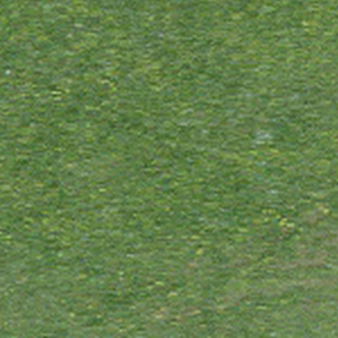
Label: other